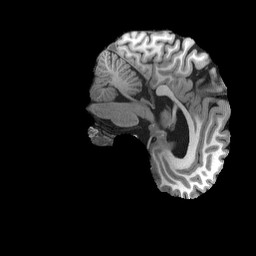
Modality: T1w
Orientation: sagittal